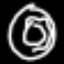
Label: donut